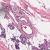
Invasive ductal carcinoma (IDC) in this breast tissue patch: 0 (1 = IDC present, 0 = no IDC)